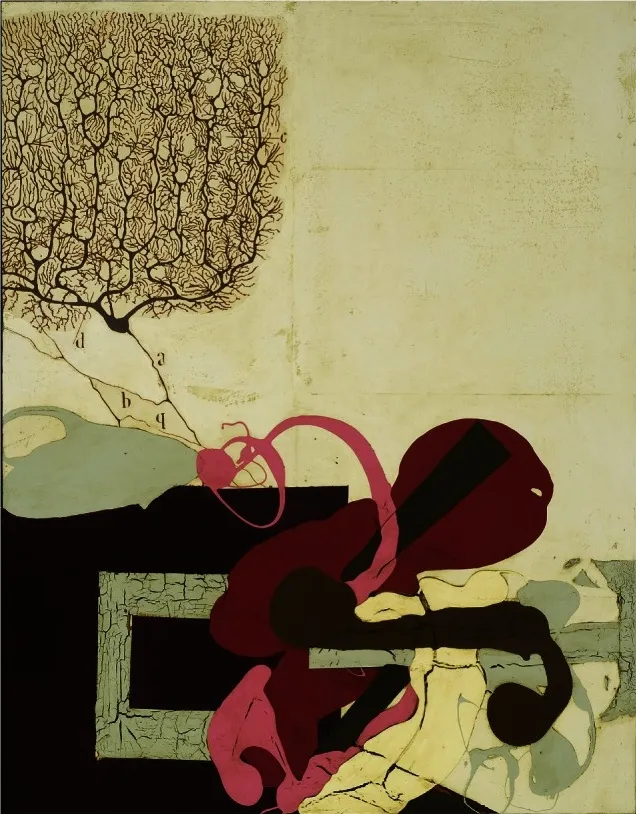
Katherine Sherwood: Cajal's Revenge (post-stroke).
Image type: radiology (ct)